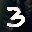
Label: 3